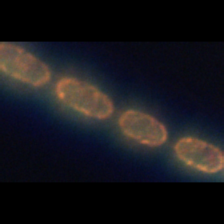
Taxon: Stephanopyxis
Group: Diatoms